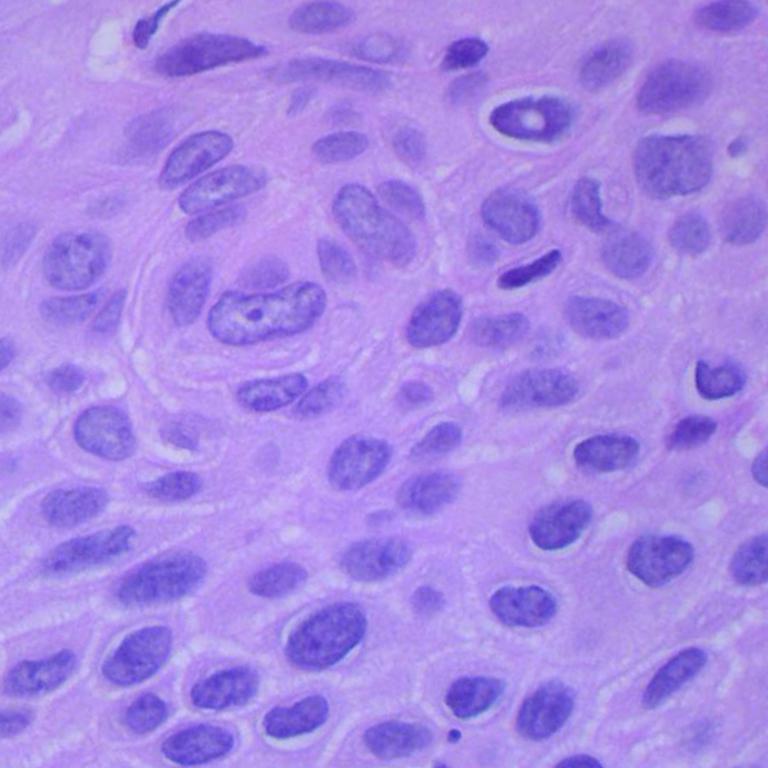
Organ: lung
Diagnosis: squamous carcinomas